Question: After clicking on the disclosure button from an annotation, you will end up with a View called . At this screen, on the top left corner, there is a small images which is a snapshot of your current location. Does anybody know how to get the snapshot from the map and display in Info screen
There is an image so that you can easily know what I am talking about
Please help, all answers are welcomed here.
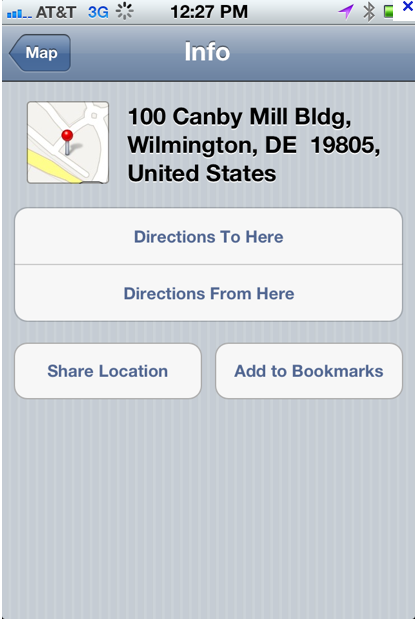
Answer: Your going to want to use CoreGraphics to render the map to an image.
'''
if (UIGraphicsBeginImageContextWithOptions != NULL) {
UIGraphicsBeginImageContextWithOptions(frameYouWantToCopy.size, NO, 0.0);
}
else {
UIGraphicsBeginImageContext(frameYouWantToCopy.size);
}
[mapView.layer renderInContext:UIGraphicsGetCurrentContext()];
UIImage *result = UIGraphicsGetImageFromCurrentImageContext();
UIGraphicsEndImageContext();
return result;
'''